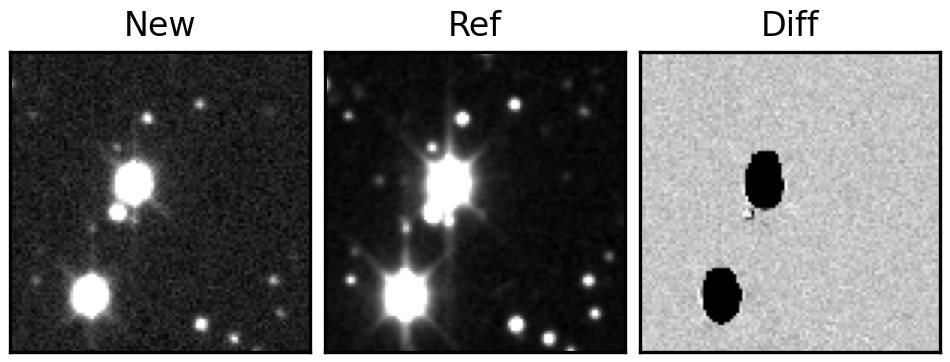
Label: bogus